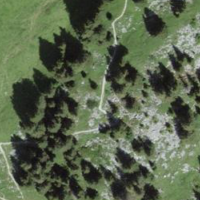
EUNIS habitat code: 23
Species observed at this site:
Rumex alpinus